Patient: sex M, age 58
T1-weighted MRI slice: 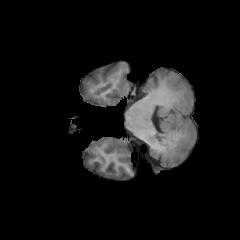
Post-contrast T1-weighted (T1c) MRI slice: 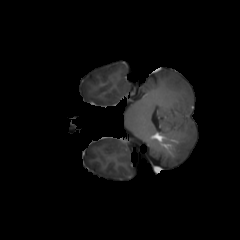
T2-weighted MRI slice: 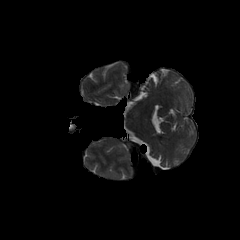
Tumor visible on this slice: no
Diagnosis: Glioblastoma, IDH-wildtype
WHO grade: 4